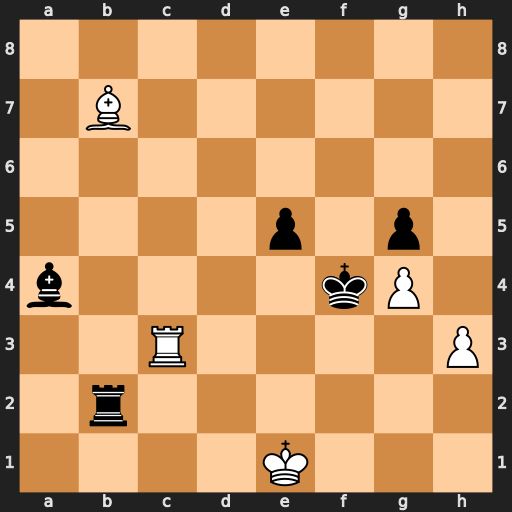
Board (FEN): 8/1B6/8/4p1p1/b4kP1/2R4P/1r6/4K3
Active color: w
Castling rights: -
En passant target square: -
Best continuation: Rf3#